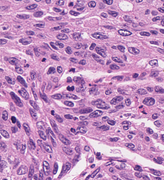
Tumor epithelial tissue: yes
Tumor-associated stroma tissue: no
Normal tissue: no